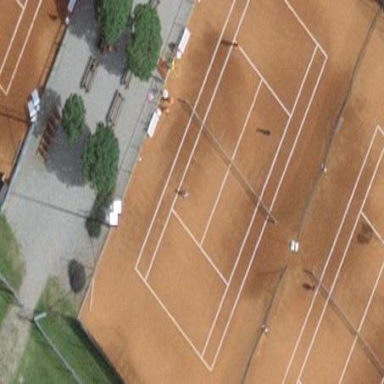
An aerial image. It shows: Tennis court on pitch.